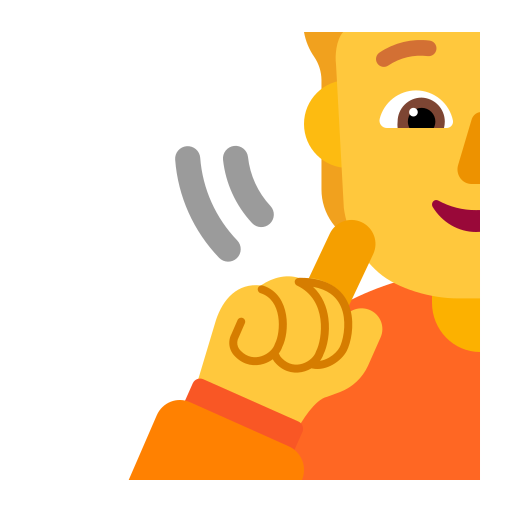
person deaf flat default